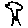
Label: tree